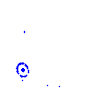
Particle: pion